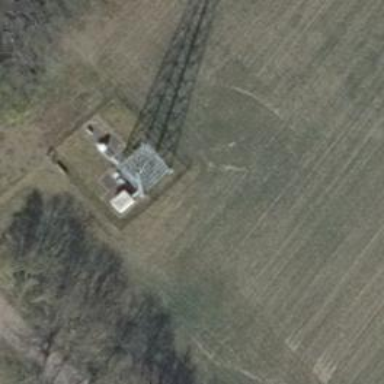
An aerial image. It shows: Communication tower.